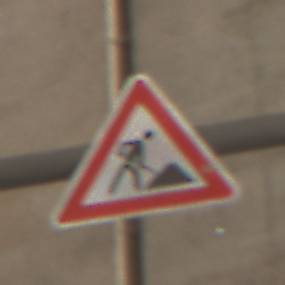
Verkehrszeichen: Arbeitsstelle
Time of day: Midday
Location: Roofed (Tunnel)
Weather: NotSpecified
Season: NotSpecified
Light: Natural